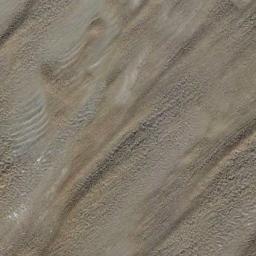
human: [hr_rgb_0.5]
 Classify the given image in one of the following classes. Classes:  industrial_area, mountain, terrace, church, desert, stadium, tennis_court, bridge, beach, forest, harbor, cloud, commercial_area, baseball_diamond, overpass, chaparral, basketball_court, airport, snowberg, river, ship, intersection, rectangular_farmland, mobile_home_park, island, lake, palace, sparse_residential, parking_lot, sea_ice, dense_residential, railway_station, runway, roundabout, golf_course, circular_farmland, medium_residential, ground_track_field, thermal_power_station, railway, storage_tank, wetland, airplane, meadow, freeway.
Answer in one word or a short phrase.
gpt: desert